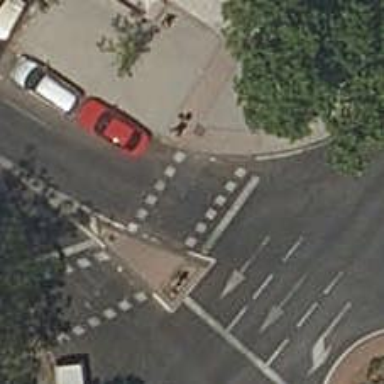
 there are traffic signals and zebra crossing."